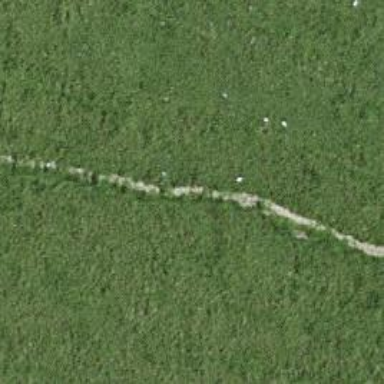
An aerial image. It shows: Path.